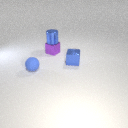
small purple metal cube behind small blue rubber sphere